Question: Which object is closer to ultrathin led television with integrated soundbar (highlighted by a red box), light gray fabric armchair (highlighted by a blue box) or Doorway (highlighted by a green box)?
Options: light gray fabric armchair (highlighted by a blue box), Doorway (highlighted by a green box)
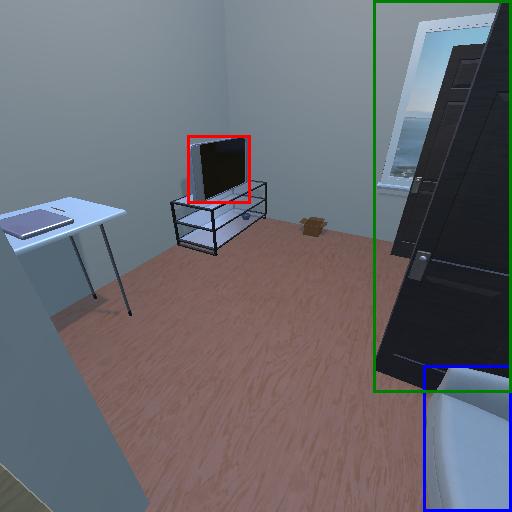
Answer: light gray fabric armchair (highlighted by a blue box)